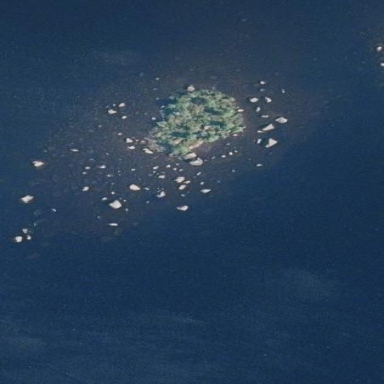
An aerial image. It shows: Islet.